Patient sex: M
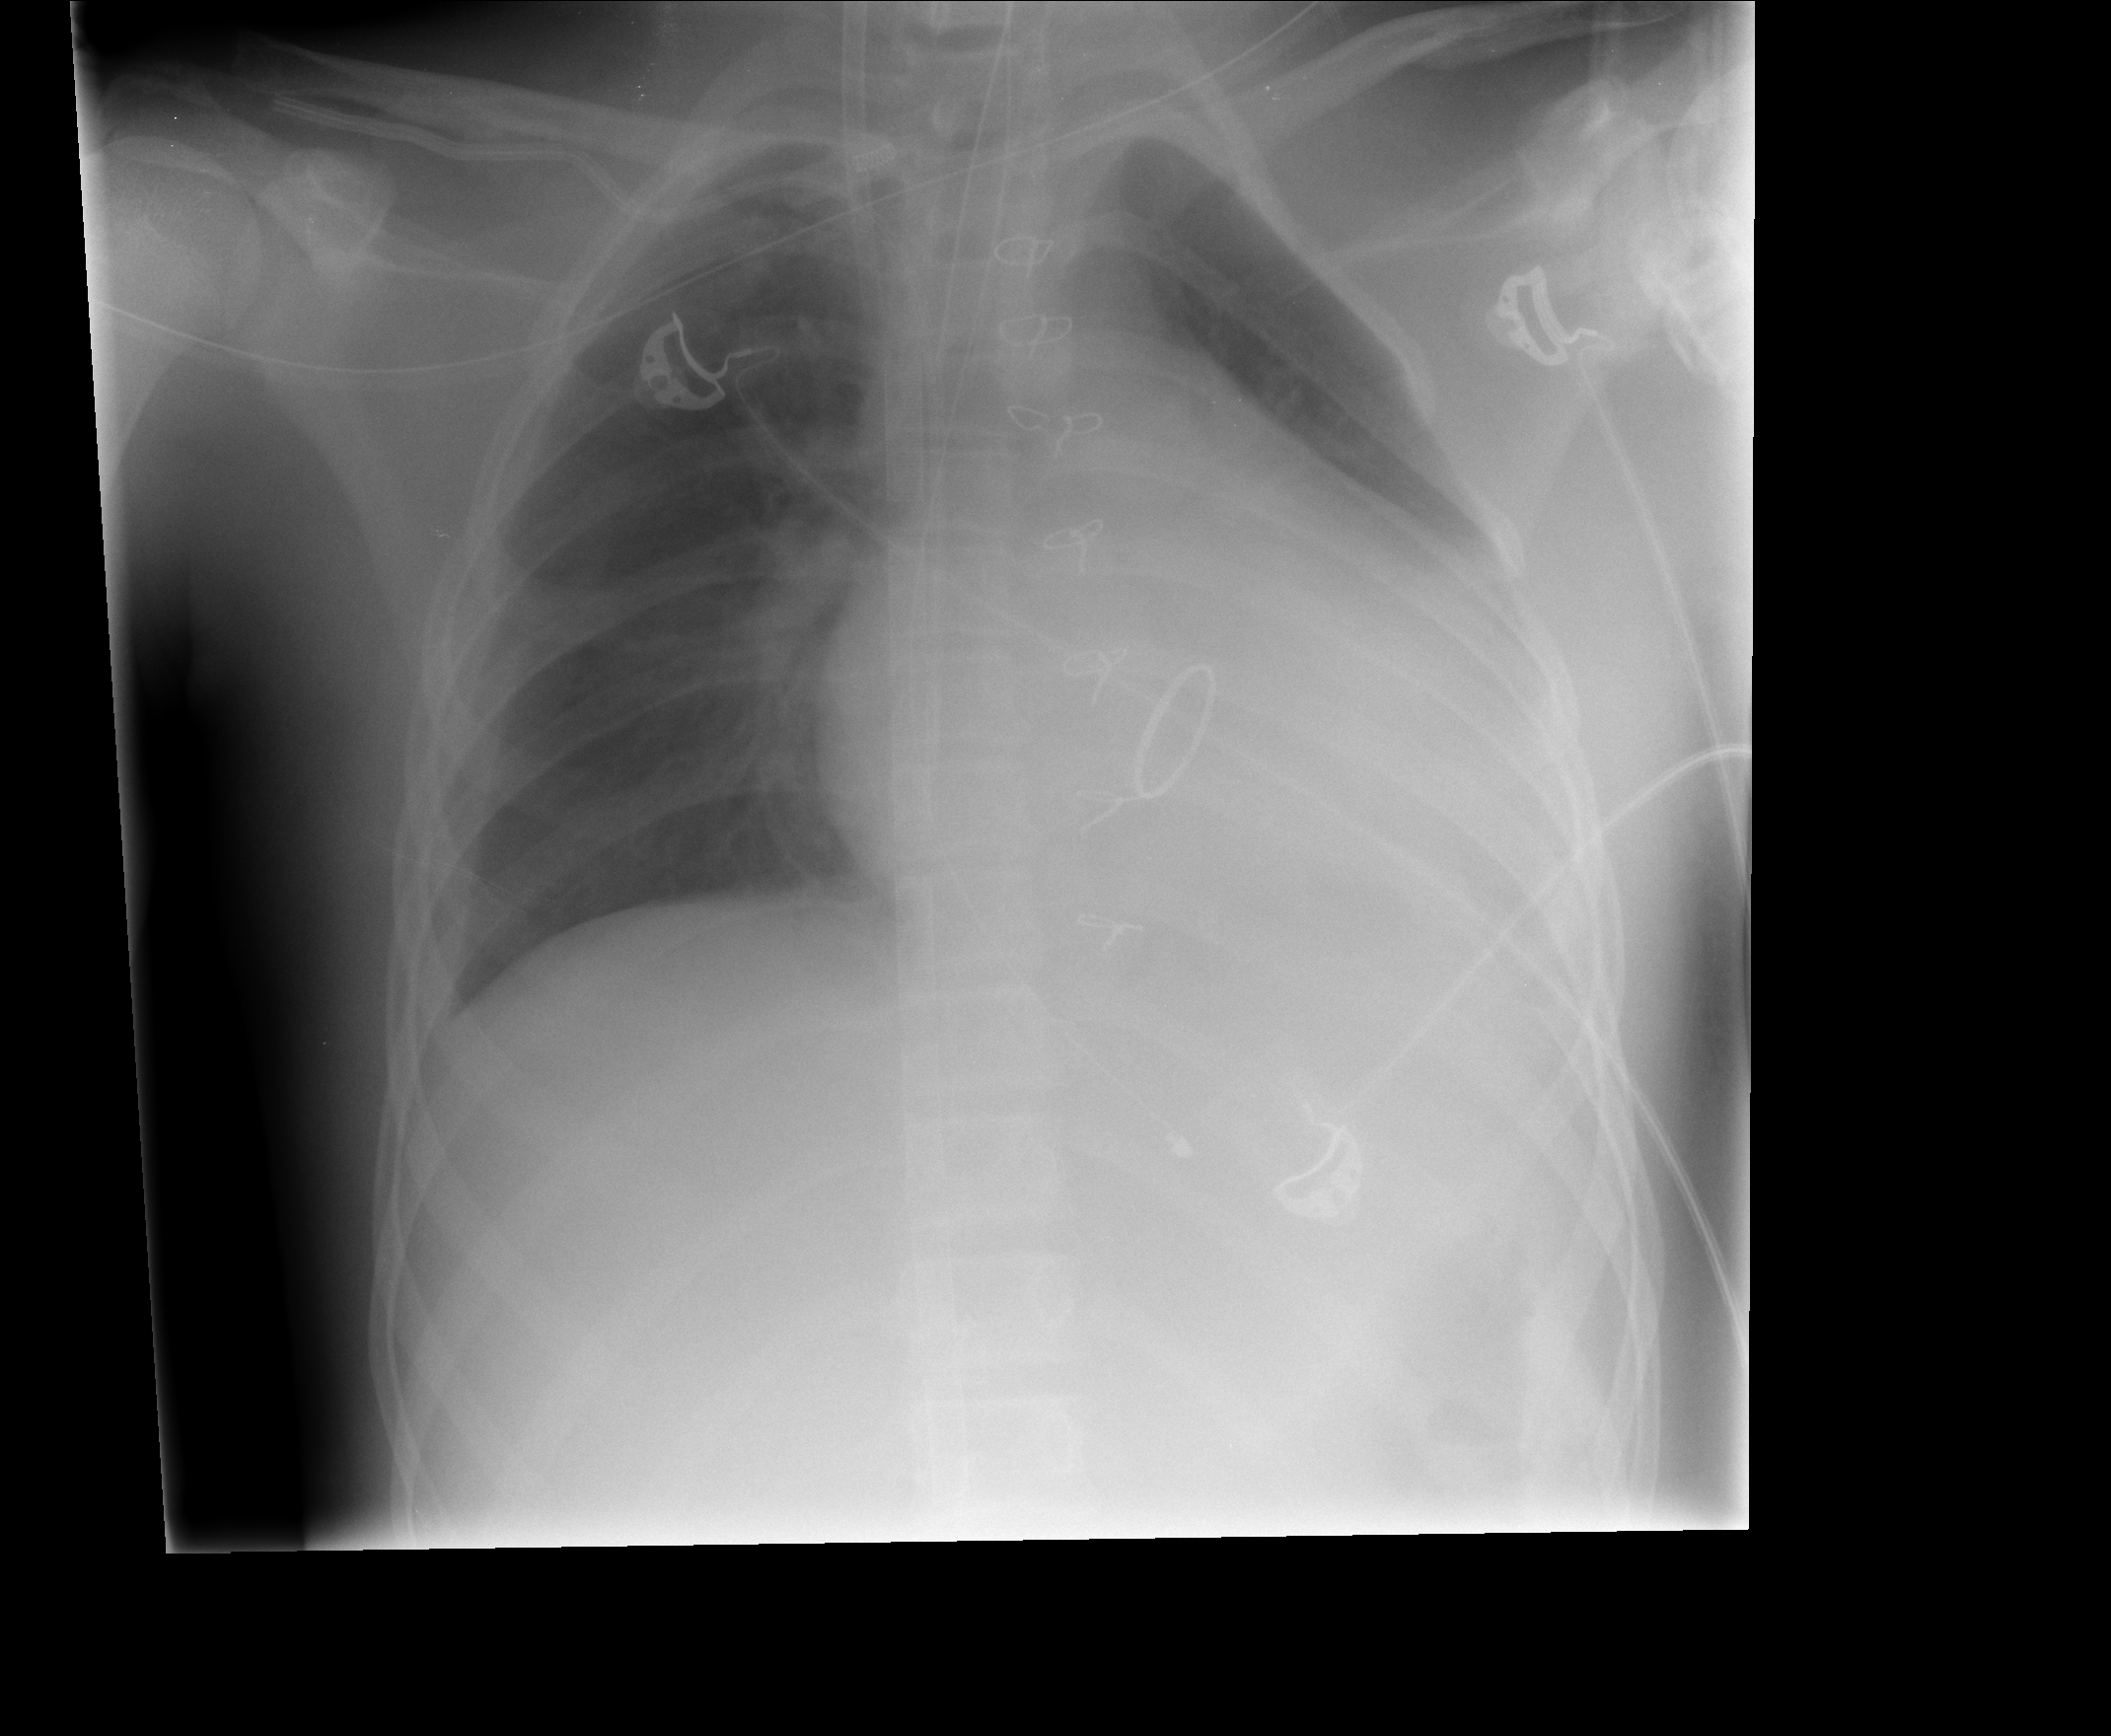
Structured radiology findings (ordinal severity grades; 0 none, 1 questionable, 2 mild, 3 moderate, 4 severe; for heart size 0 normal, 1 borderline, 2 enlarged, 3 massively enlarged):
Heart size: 2
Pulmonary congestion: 0
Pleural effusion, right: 1
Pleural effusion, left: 0
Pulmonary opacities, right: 2
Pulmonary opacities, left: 2
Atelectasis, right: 0
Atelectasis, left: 0